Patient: sex M, age 60
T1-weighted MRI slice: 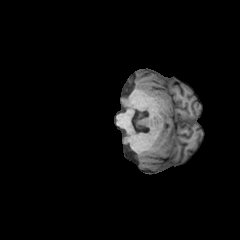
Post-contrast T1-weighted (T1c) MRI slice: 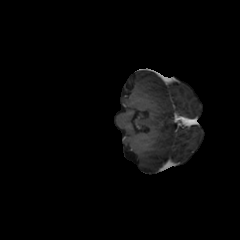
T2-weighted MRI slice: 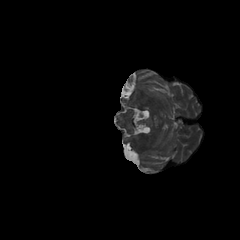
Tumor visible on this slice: no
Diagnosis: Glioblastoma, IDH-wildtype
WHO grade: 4